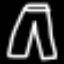
Label: pants